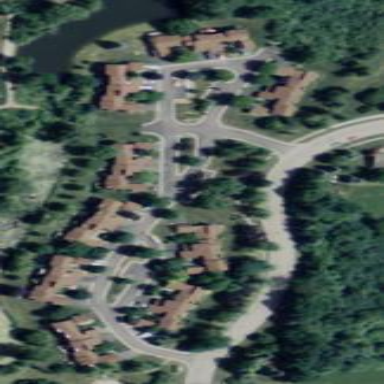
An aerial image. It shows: Residential area consisting of condominiums.